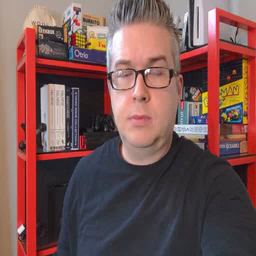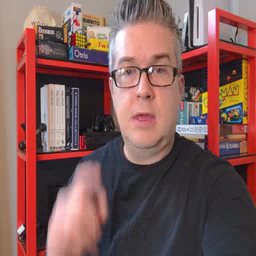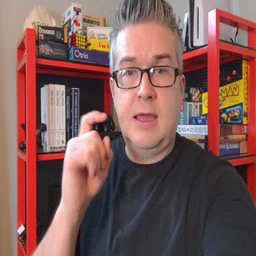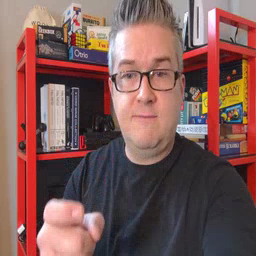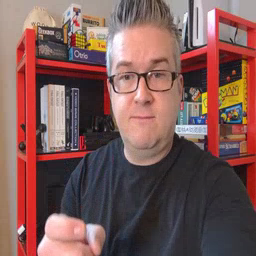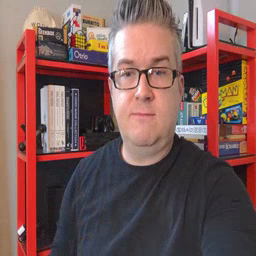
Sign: gift